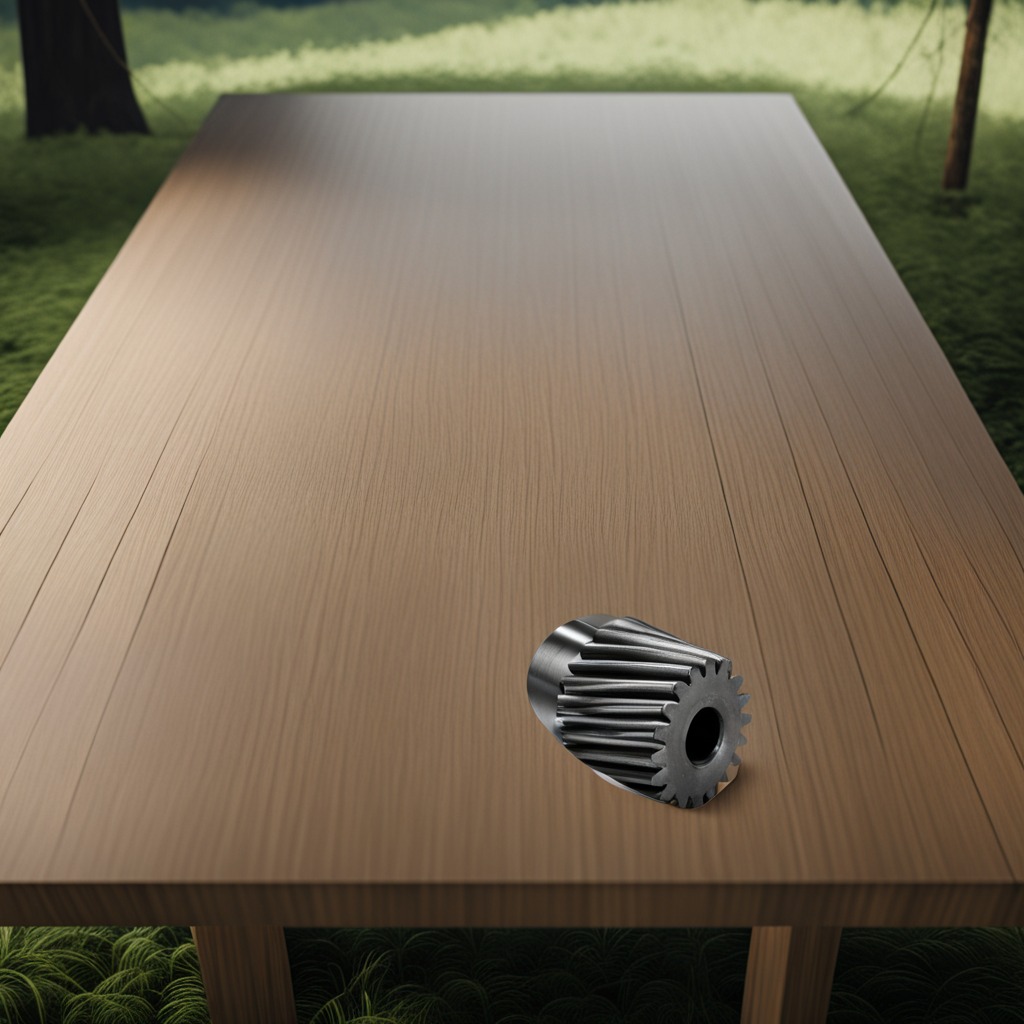
A steel gear with teeth is lying on a clean wooden table inside a jungle field workshop tent humid ambient light worn but